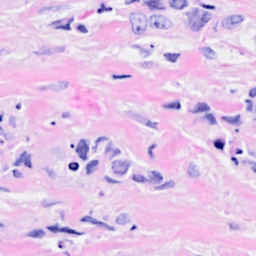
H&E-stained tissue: Breast